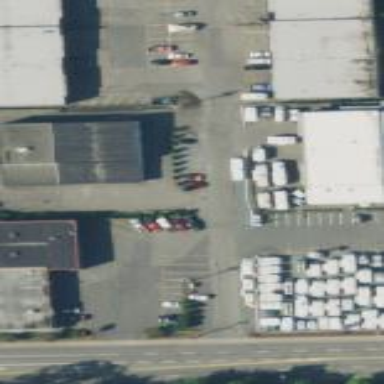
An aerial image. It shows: Industrial area.